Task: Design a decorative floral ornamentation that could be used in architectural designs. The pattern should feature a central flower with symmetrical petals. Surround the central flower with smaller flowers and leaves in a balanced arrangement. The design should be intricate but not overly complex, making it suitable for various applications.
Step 716:
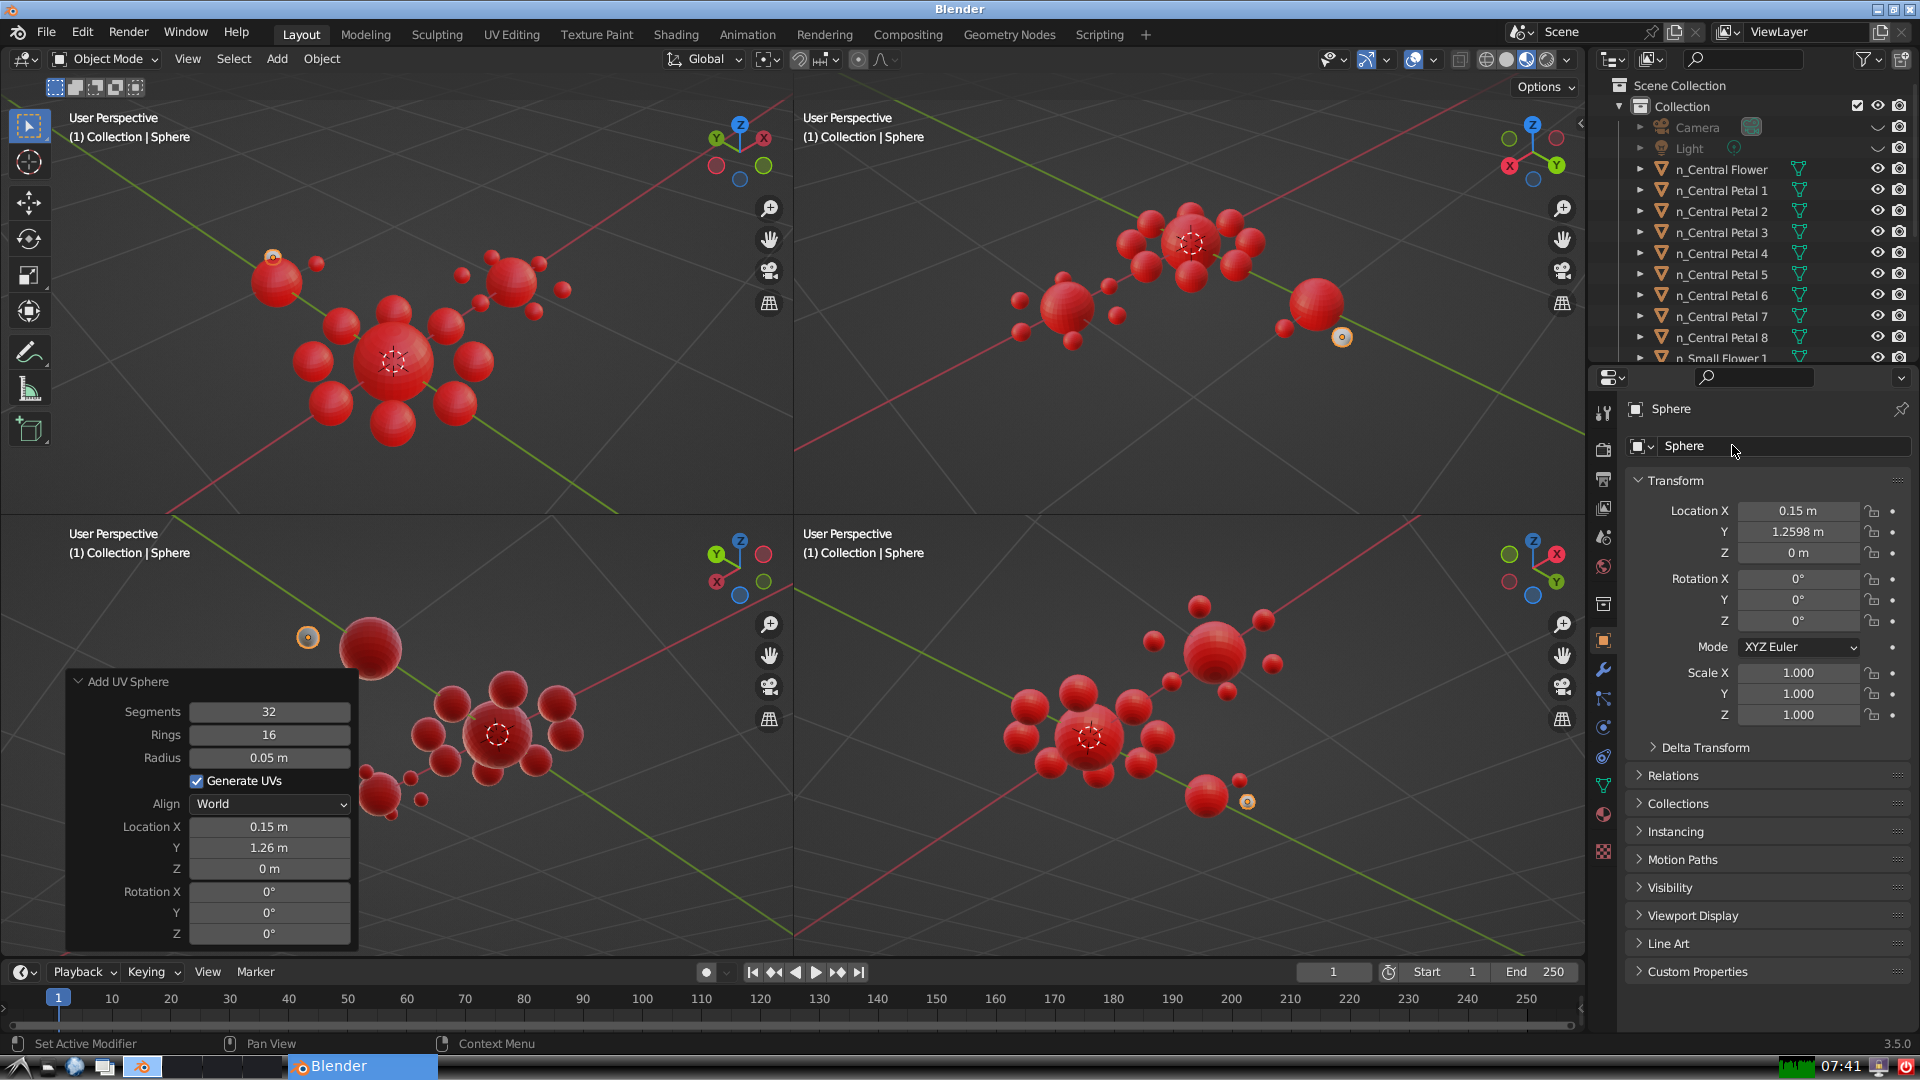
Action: click: no